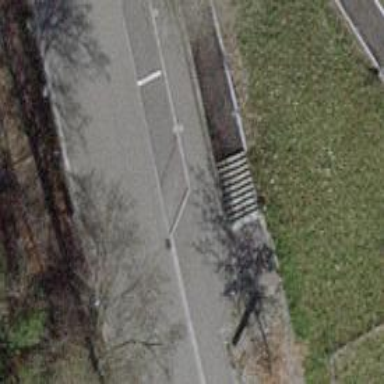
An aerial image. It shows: Informal crossing.